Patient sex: M
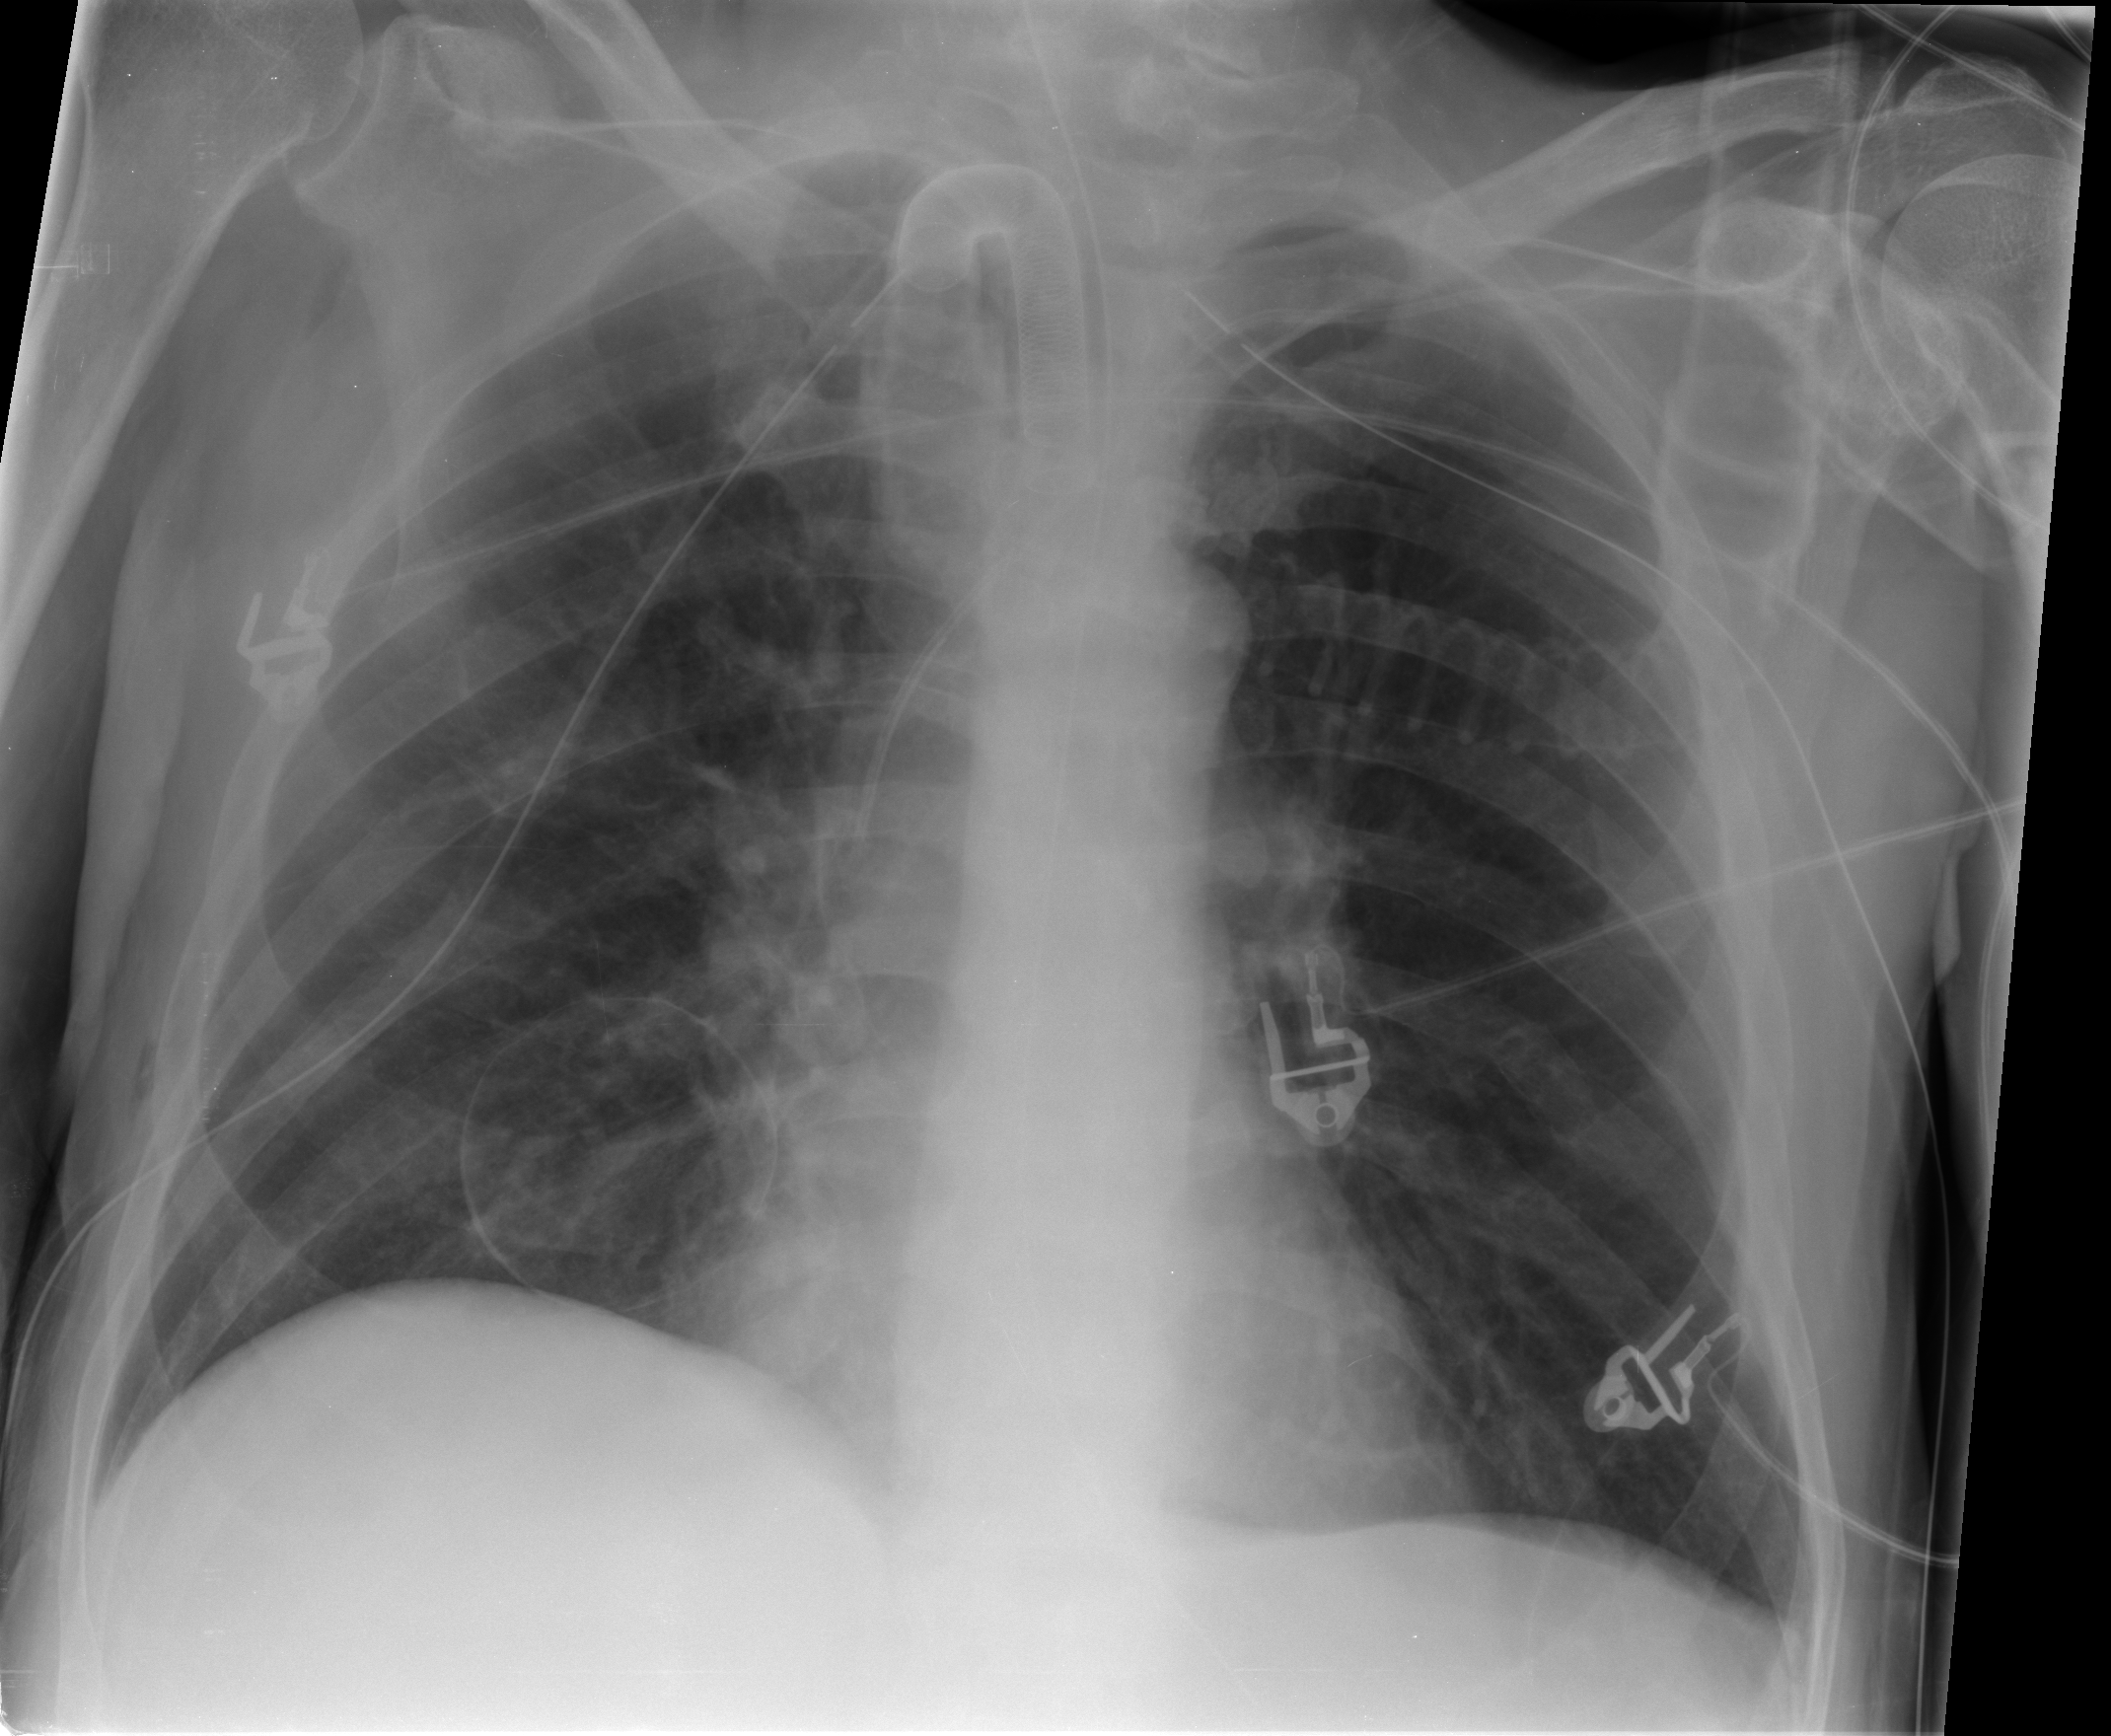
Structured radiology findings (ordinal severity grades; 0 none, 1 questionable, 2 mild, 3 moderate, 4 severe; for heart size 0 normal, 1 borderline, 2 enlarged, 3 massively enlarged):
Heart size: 0
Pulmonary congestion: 0
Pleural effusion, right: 0
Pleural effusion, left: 0
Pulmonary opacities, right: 1
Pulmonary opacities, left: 0
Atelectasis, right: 2
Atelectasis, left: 0